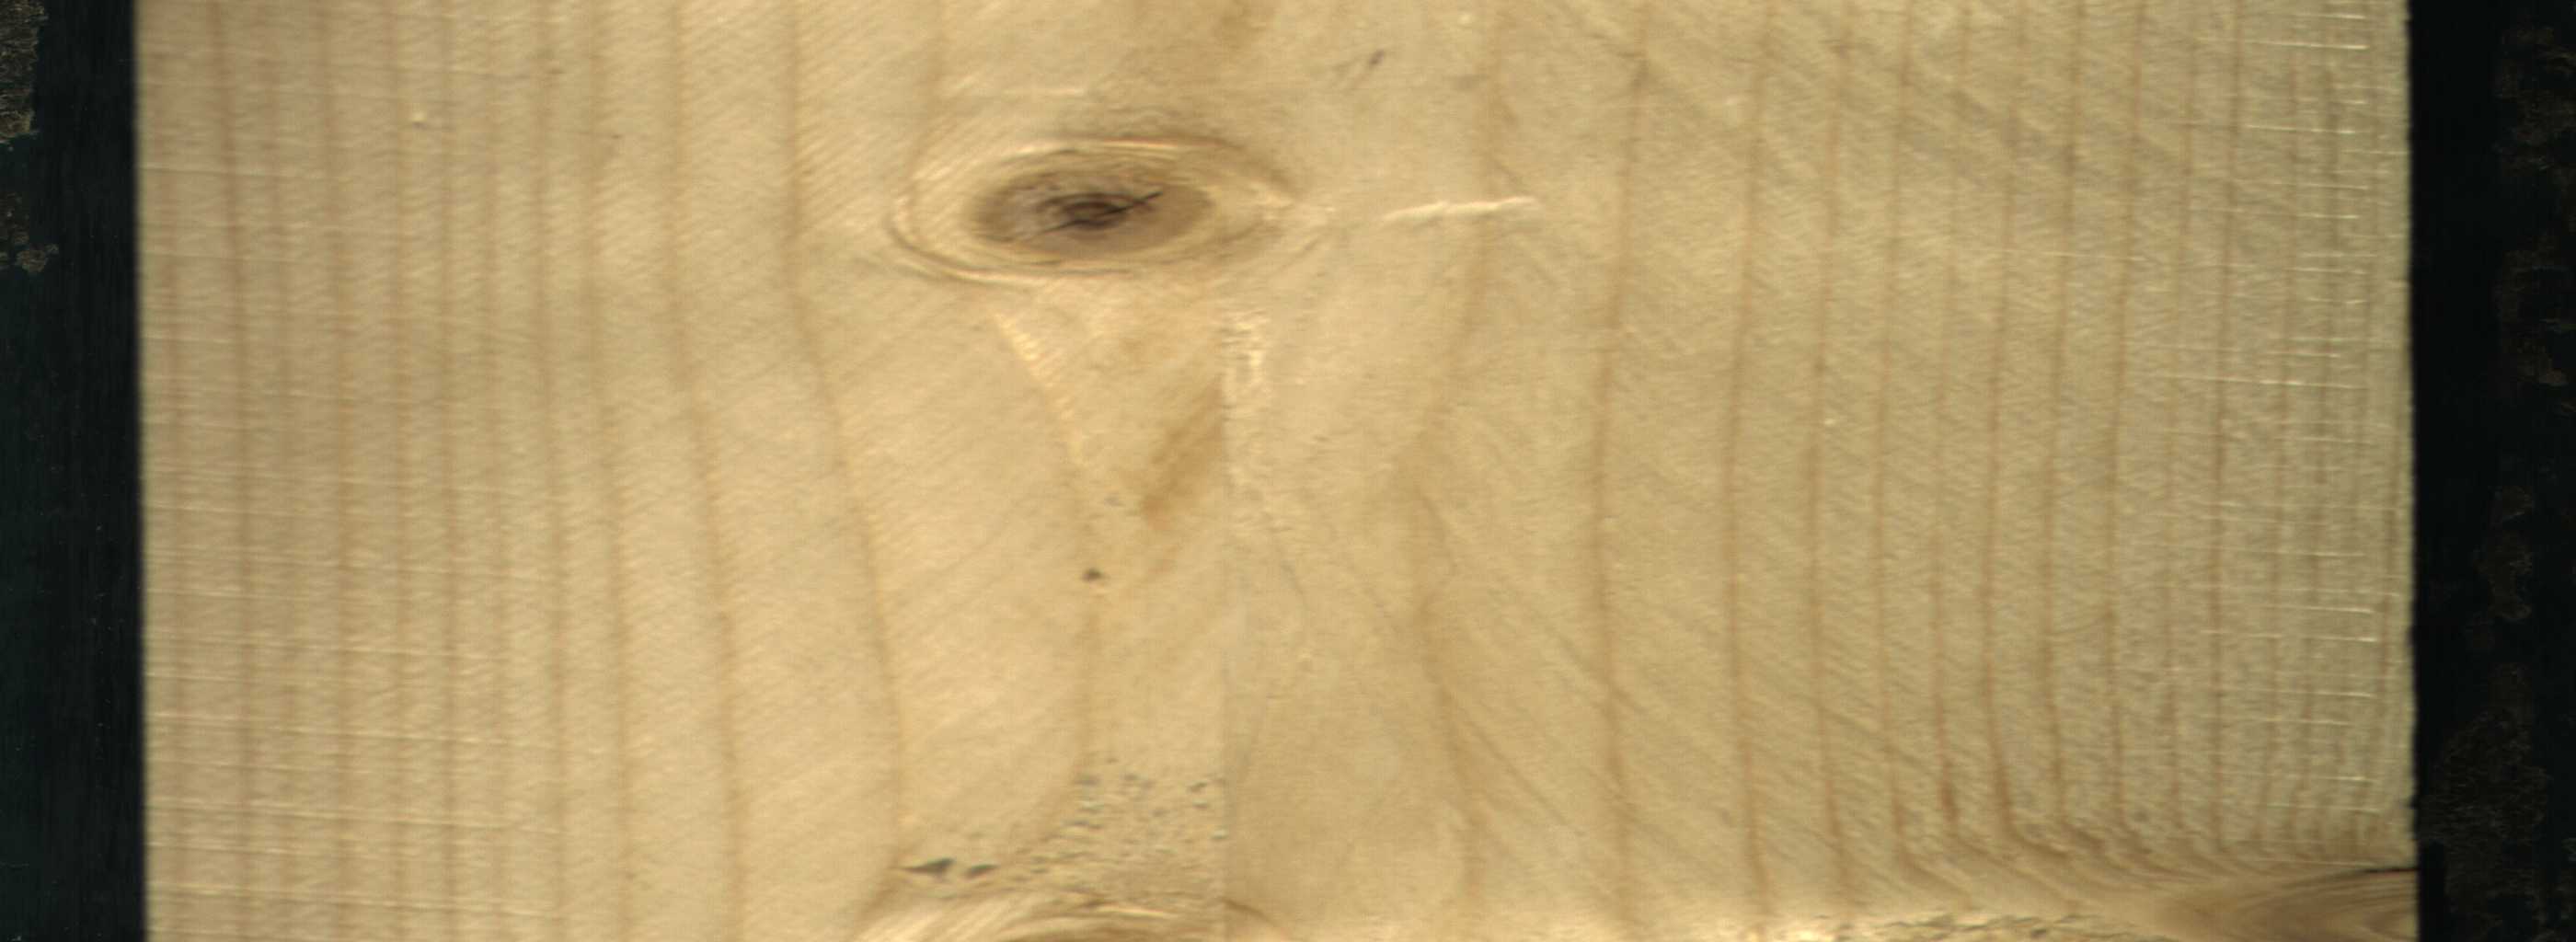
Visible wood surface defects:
knot_with_crack
Live_Knot
Live_Knot